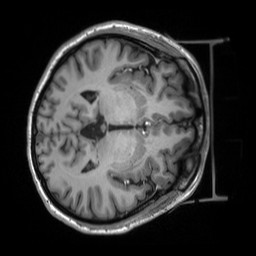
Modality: T1w
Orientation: axial
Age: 33
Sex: female
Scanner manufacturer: siemens
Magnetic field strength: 3 T
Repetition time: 2.53 s
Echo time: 0.00219 s